Aerial crown-view tile of a tropical tree (Barro Colorado Island, Panama), acquired 20240813:
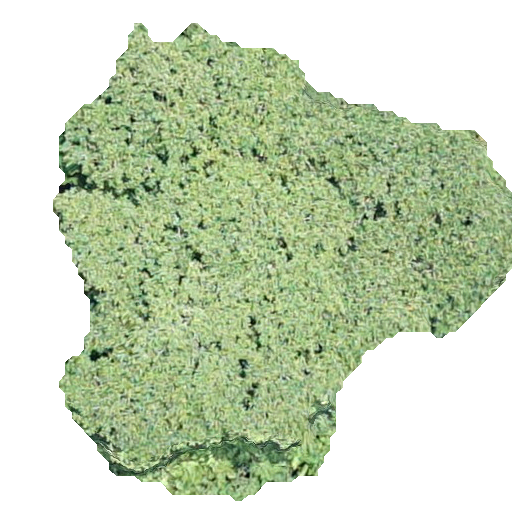
Species: Hieronyma alchorneoides
GBIF accepted scientific name: Hieronyma alchorneoides
Crown area: 221.341 m²